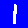
Digit: 1